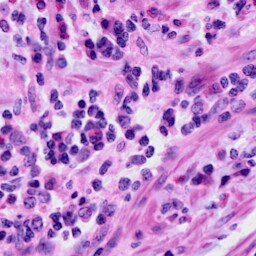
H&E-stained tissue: Cervix